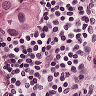
Metastatic tissue present: yes